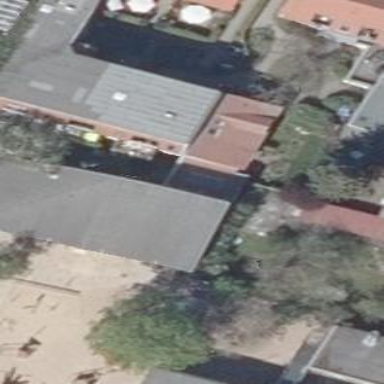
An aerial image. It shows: Kindergarten building.